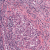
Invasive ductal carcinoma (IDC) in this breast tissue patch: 1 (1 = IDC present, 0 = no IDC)